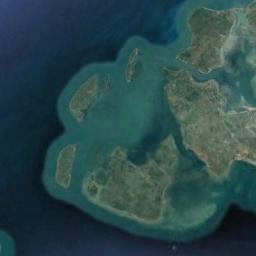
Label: island